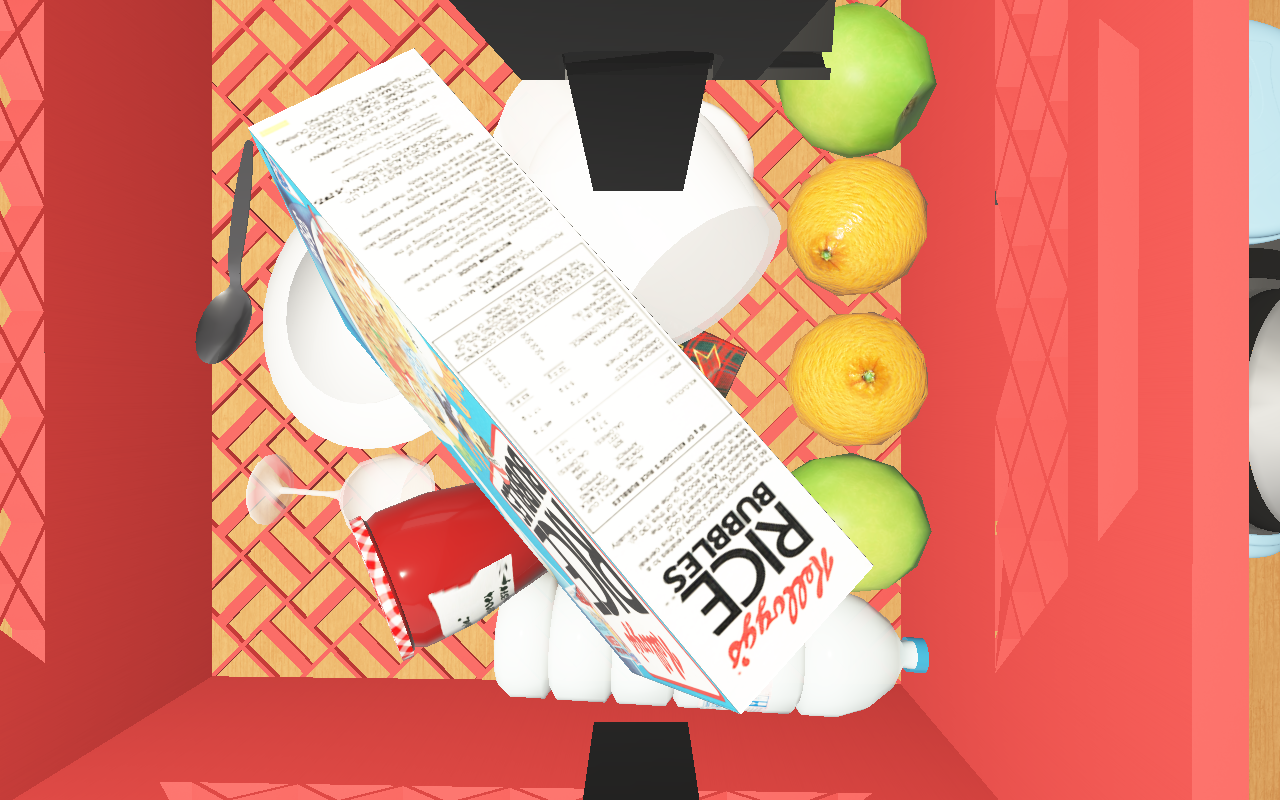
Objects in the scene:
carafe
water bottle
apple
apple
orange
orange
plate
wineglass
cereal box
cereal box
biscuit box